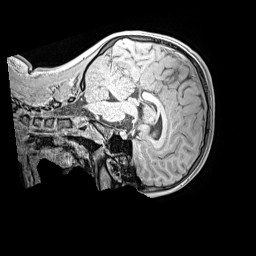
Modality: MP2RAGE
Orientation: sagittal
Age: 12
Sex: female
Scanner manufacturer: siemens
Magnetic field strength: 3 T
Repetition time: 4 s
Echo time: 0.00299 s